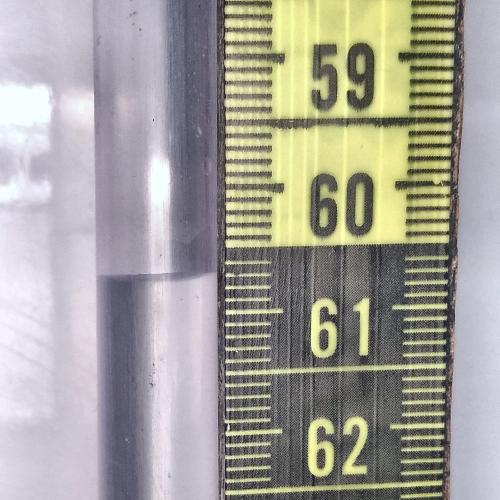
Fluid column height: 60.7 cm